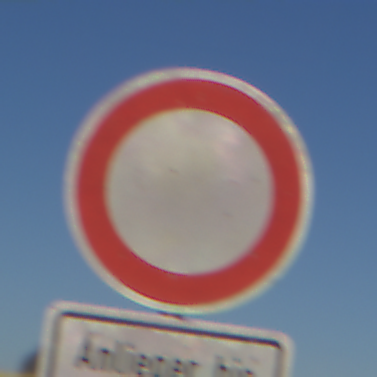
Verkehrszeichen: VerbotFahrzeugeAllerArt
Zusatzzeichen unten: SonstigeFahrzeugePersonengruppenFrei3
Umgebung: Outdoor, RoadRail
Tageszeit: MorningAfternoon
Wetter: Clear
Licht: Natural
Jahreszeit: NotSpecified
Kontrast: HighContrast